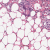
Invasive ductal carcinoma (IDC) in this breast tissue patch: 0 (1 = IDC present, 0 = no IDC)